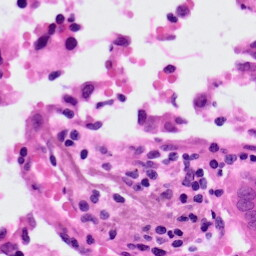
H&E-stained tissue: Lung